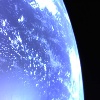
Label: water